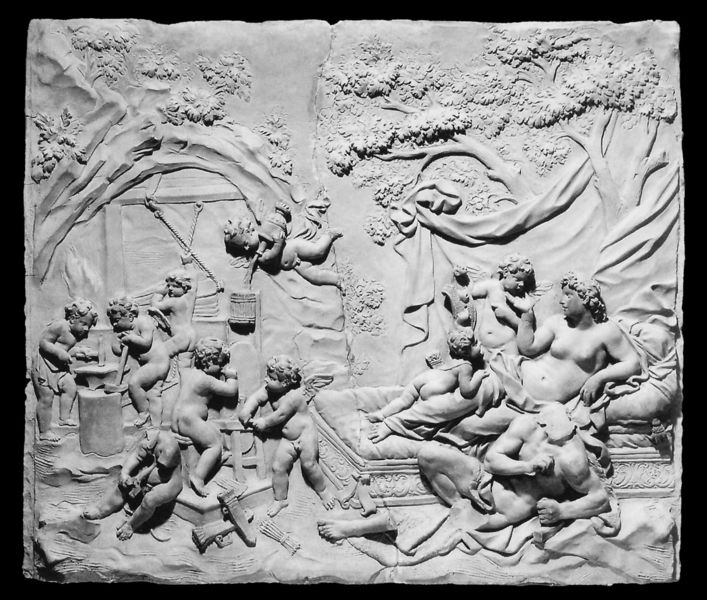
Titel: Venus und Vulkan
Künstler: Pierre-Etienne Monnot
Institution: Paris, Musée du Louvre
Schlagwörter: akt, baum, blätter, kopf, mann, nackt, weiß, bäume, brust, busen, frau, tuch, stein, tragen, vorhang, kind, instrumente, musik, höhle, arbeit, kinder, engel, relief, brüste, liegen, arbeiten, kissen, bett, liegend, fuss, seil, fass, liege, handwerk, hammer, venus, putten, putti, ruhend, gießen, beschädigt, helfer, amboss, blasebalg, abgeschlagen, emenschen